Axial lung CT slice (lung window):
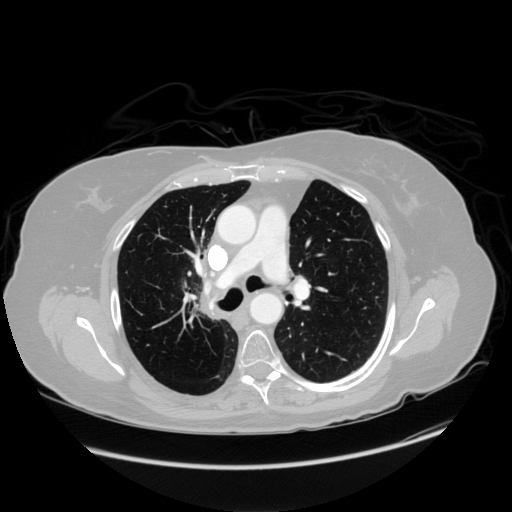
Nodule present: no